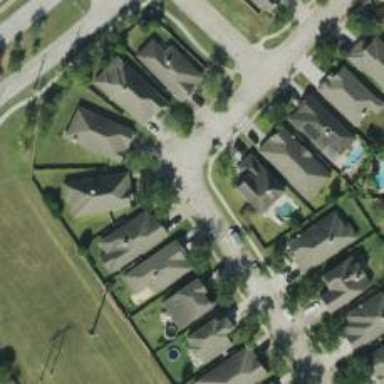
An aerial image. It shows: Residential road.